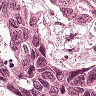
Metastatic tissue present: yes